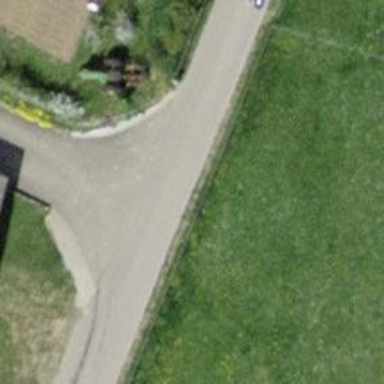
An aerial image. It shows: Agricultural vehicle on asphalt residential road.